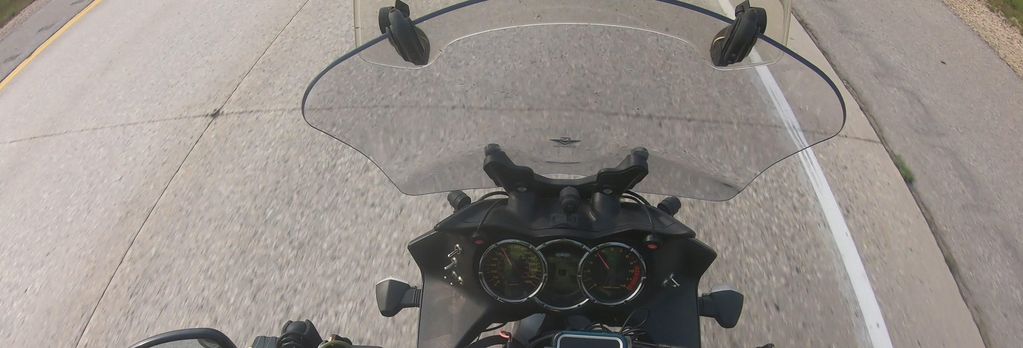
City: winnipeg